Interaction volume radius: 5 \u00c5
Interaction volume height: 30 \u00c5
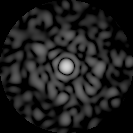
Disorder parameter: 0.8195